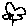
Label: flower